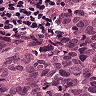
Metastatic tissue present: yes